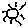
Label: sun